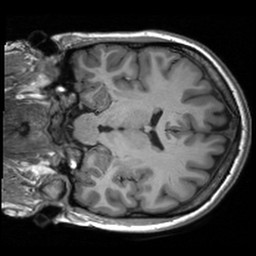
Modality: T1w
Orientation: coronal